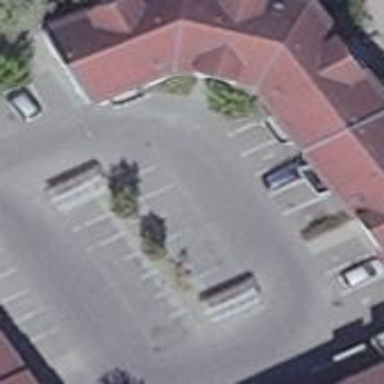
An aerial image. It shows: Retail building.